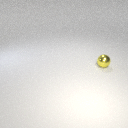
small yellow metal sphere